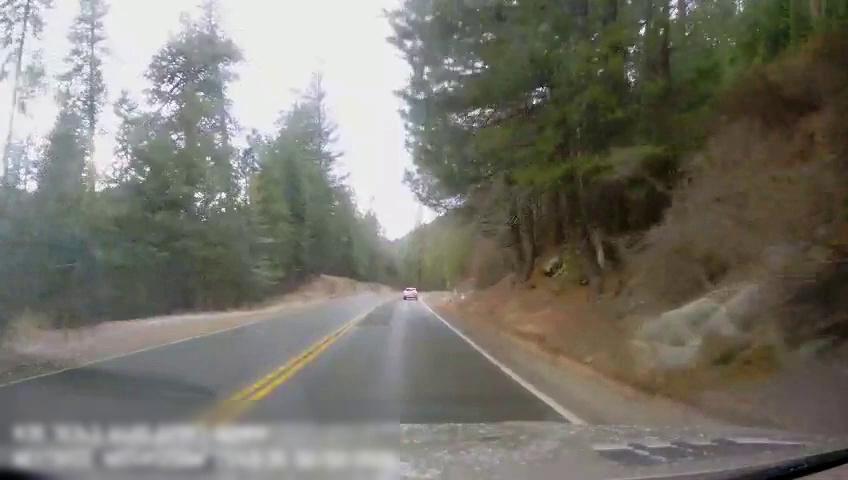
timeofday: Day
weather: Sunny
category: Drivable Space
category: Vehicles | SUV
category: Lanes | Alternate Lane
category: Lanes | Current Lane
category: Lanes | Opposite Lane
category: Lanes | Opposite Lane